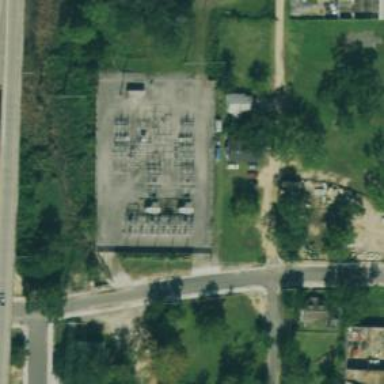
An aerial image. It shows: Switch for power supply.